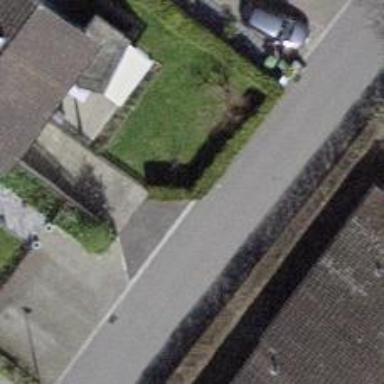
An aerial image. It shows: Hedge barrier.